Question: I have a problem with primefaces datatable. As you can see there is an alignment problem with columns border and headers. Is this a primefaces bug or there is something wrong with my datatable? By the way datatable has dynamic columns.
'''
<p:dataTable scrollable="true" scrollWidth="100%" editable="true" editMode="cell"
var="invoiceLine" value="#{myController.invoiceLines}"
selection="#{myController.selectedInvoiceLine}" selectionMode="single" rowKey="#{invoiceLine.uuid}"
>
<p:columns value="#{myController.columns}" var="column"
styleClass="ui-editable-column" width="50"
columnIndexVar="colIndex">
//some stuff
</p:columns>
</p:dataTable>
'''
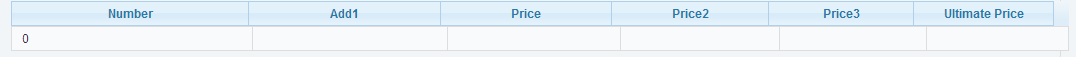
Answer: Do one trick,
'''
Remove scrollable = true
'''
and create new style class like,
'''
.ui-datatable-hor-scroll .ui-datatable-tablewrapper,.scrolling-div .ui-datatable-tablewrapper{
overflow: auto;
width: 100%;
padding-bottom: 5px;}
'''
apply 'styleClass' to 'p:datatable' like 'styleClass="ui-datatable-hor-scroll"'